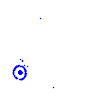
Particle: pion